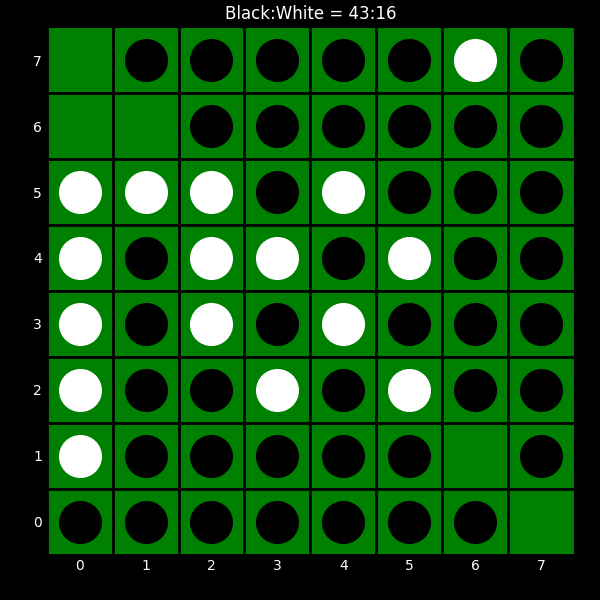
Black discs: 43
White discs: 16